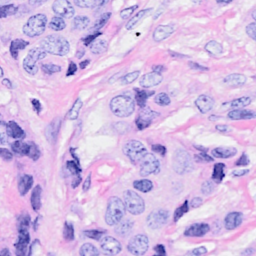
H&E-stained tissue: Breast